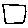
Label: square